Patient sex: F
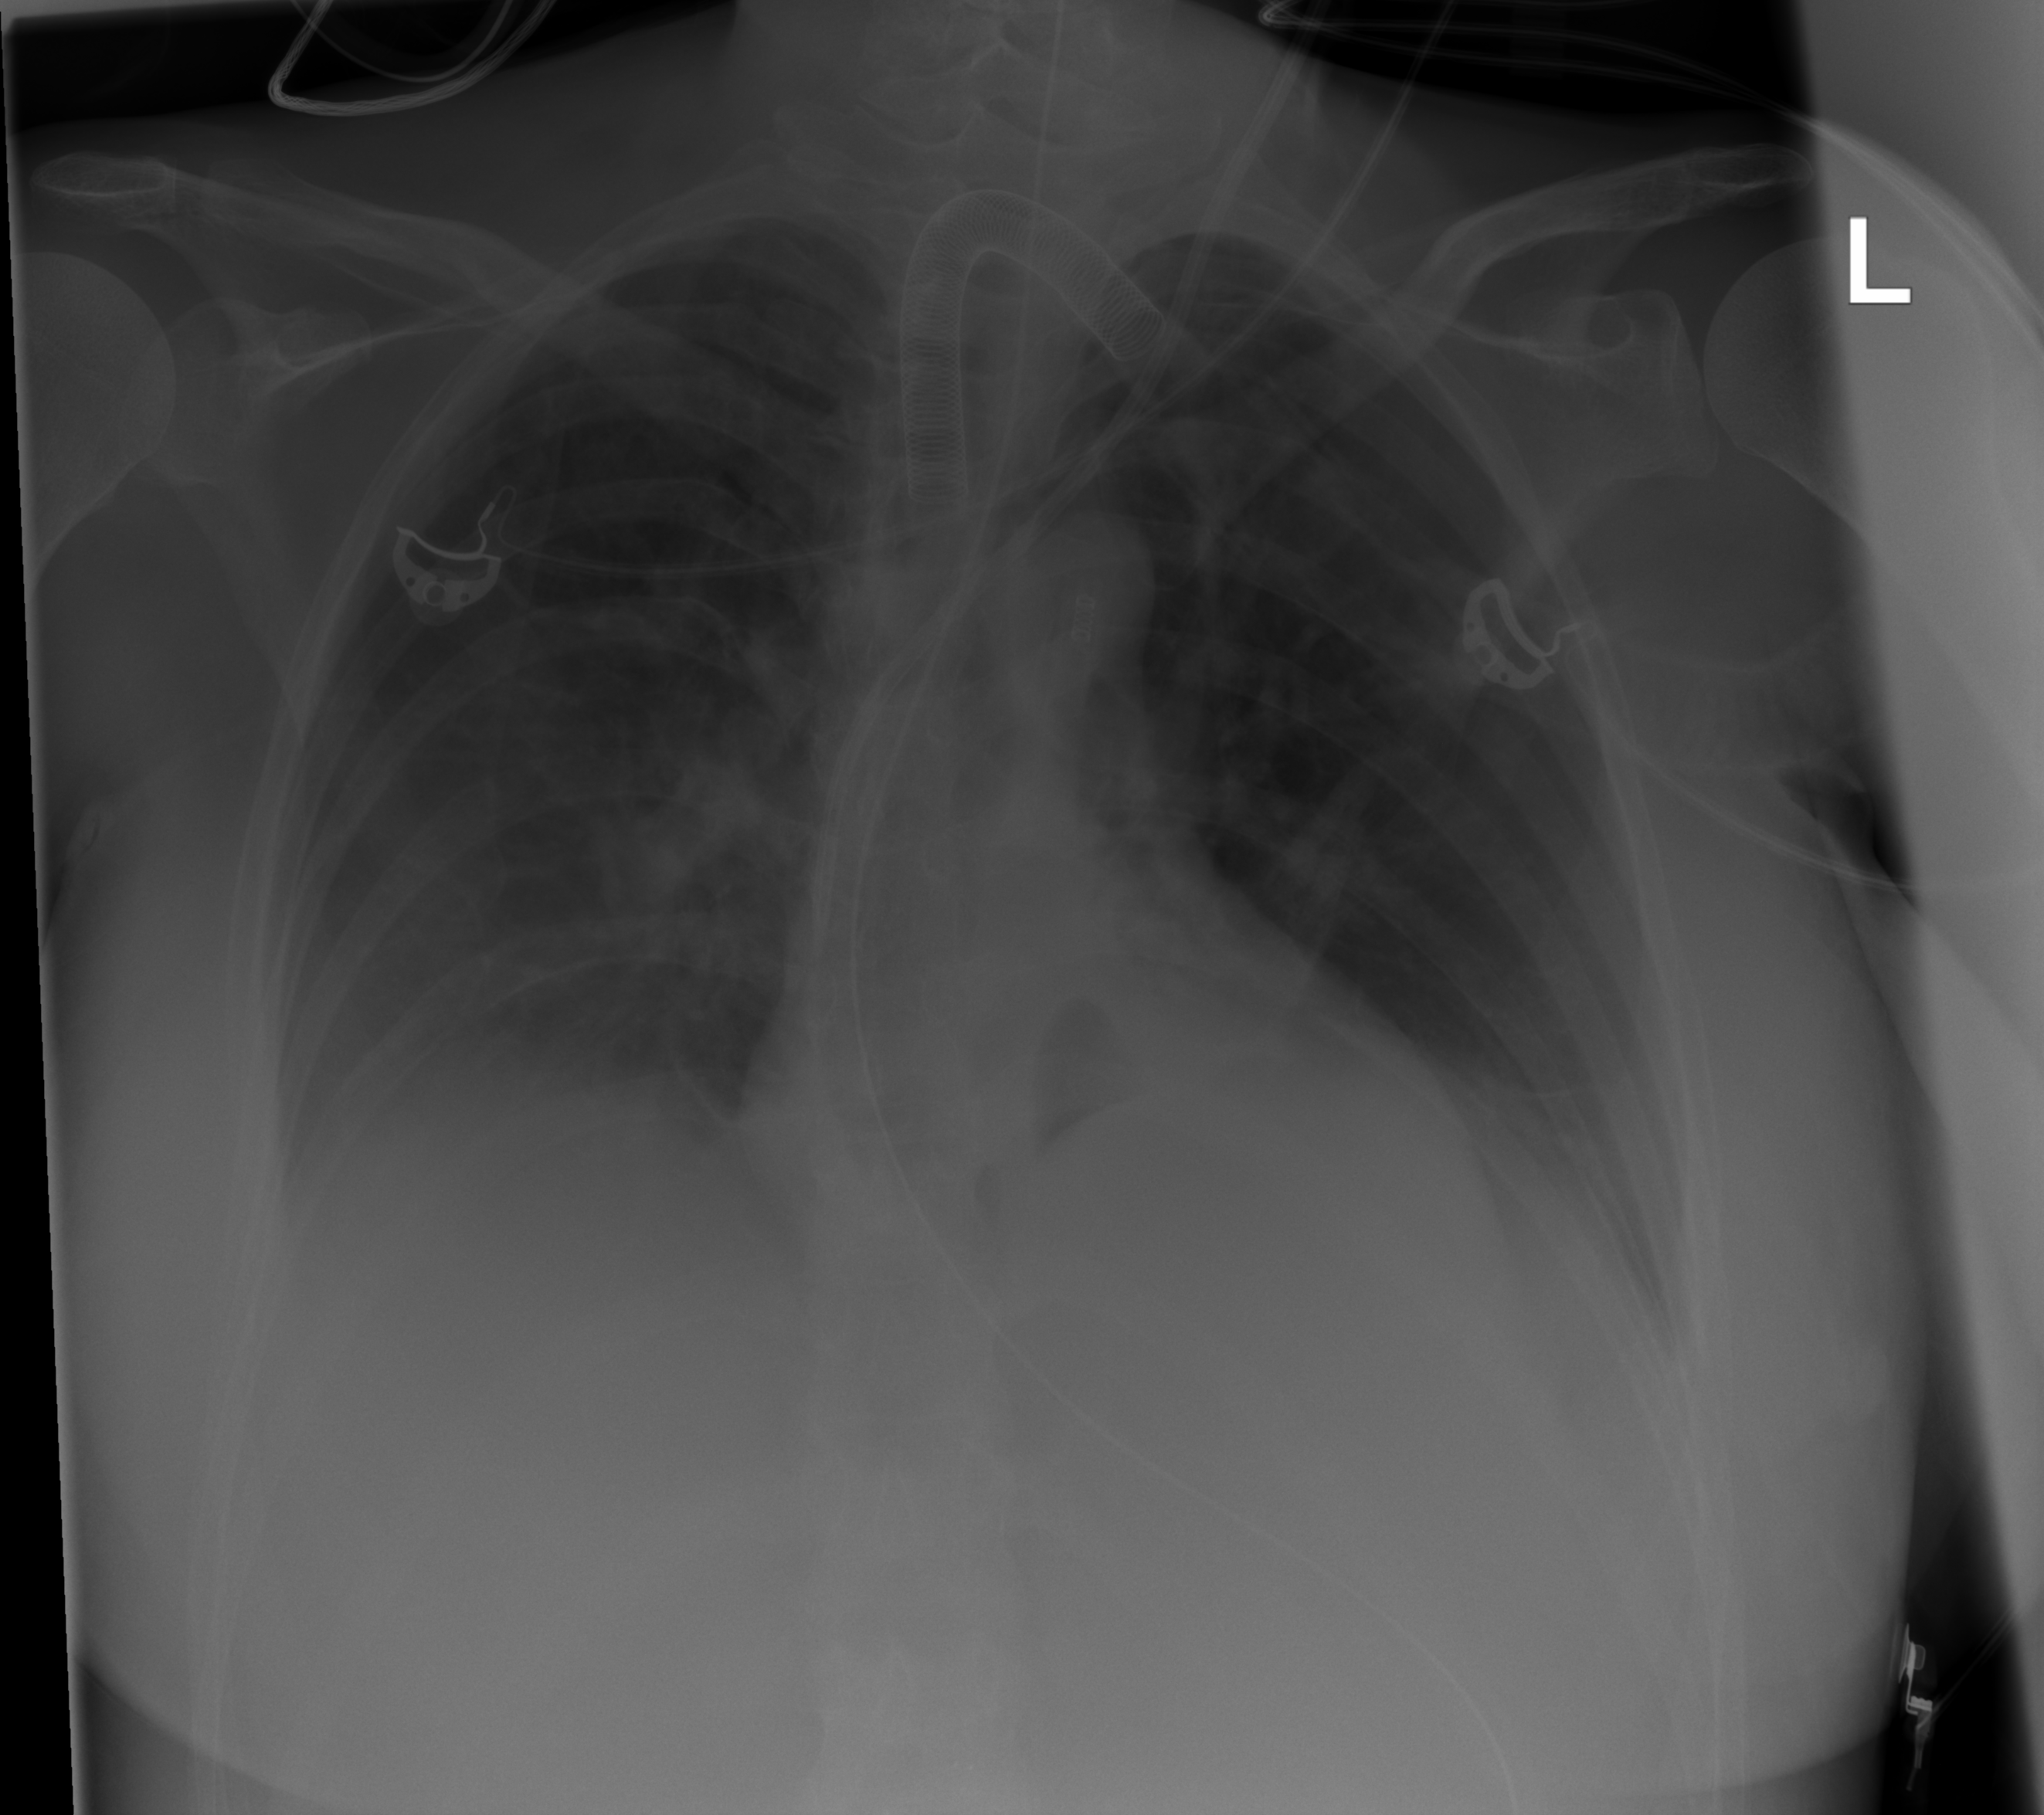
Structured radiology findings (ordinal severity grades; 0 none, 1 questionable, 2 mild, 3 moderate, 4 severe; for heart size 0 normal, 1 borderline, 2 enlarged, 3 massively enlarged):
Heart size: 0
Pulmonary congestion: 0
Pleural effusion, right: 2
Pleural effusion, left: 2
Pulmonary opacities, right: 0
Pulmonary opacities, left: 0
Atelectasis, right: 2
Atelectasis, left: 2